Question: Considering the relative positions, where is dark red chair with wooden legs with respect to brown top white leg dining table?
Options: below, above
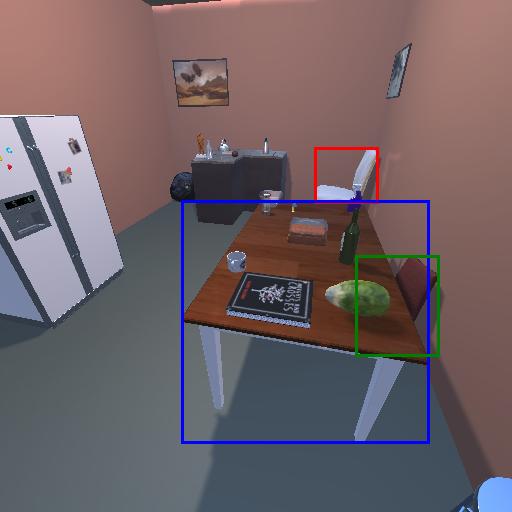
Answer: below